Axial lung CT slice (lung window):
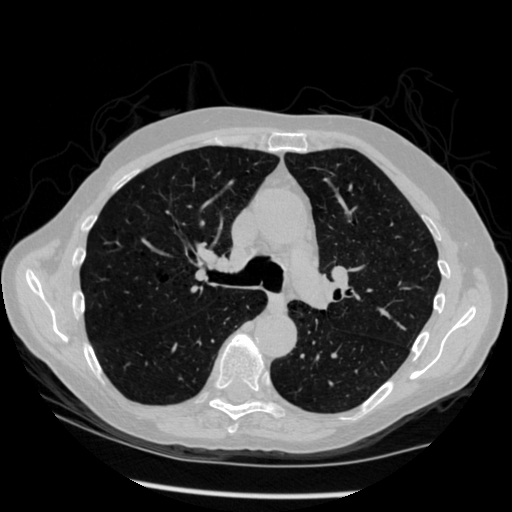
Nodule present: no